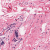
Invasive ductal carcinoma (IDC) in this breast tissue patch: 0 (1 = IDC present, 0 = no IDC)